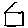
Label: house